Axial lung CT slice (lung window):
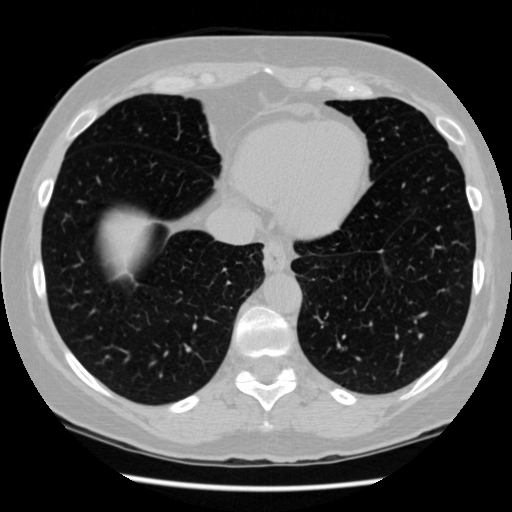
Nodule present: no